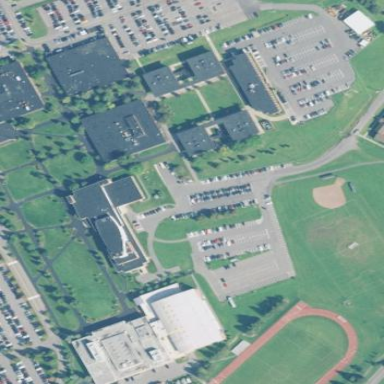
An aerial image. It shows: College.